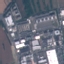
Land use / land cover: Industrial